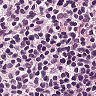
Metastatic tissue present: no